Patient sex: F
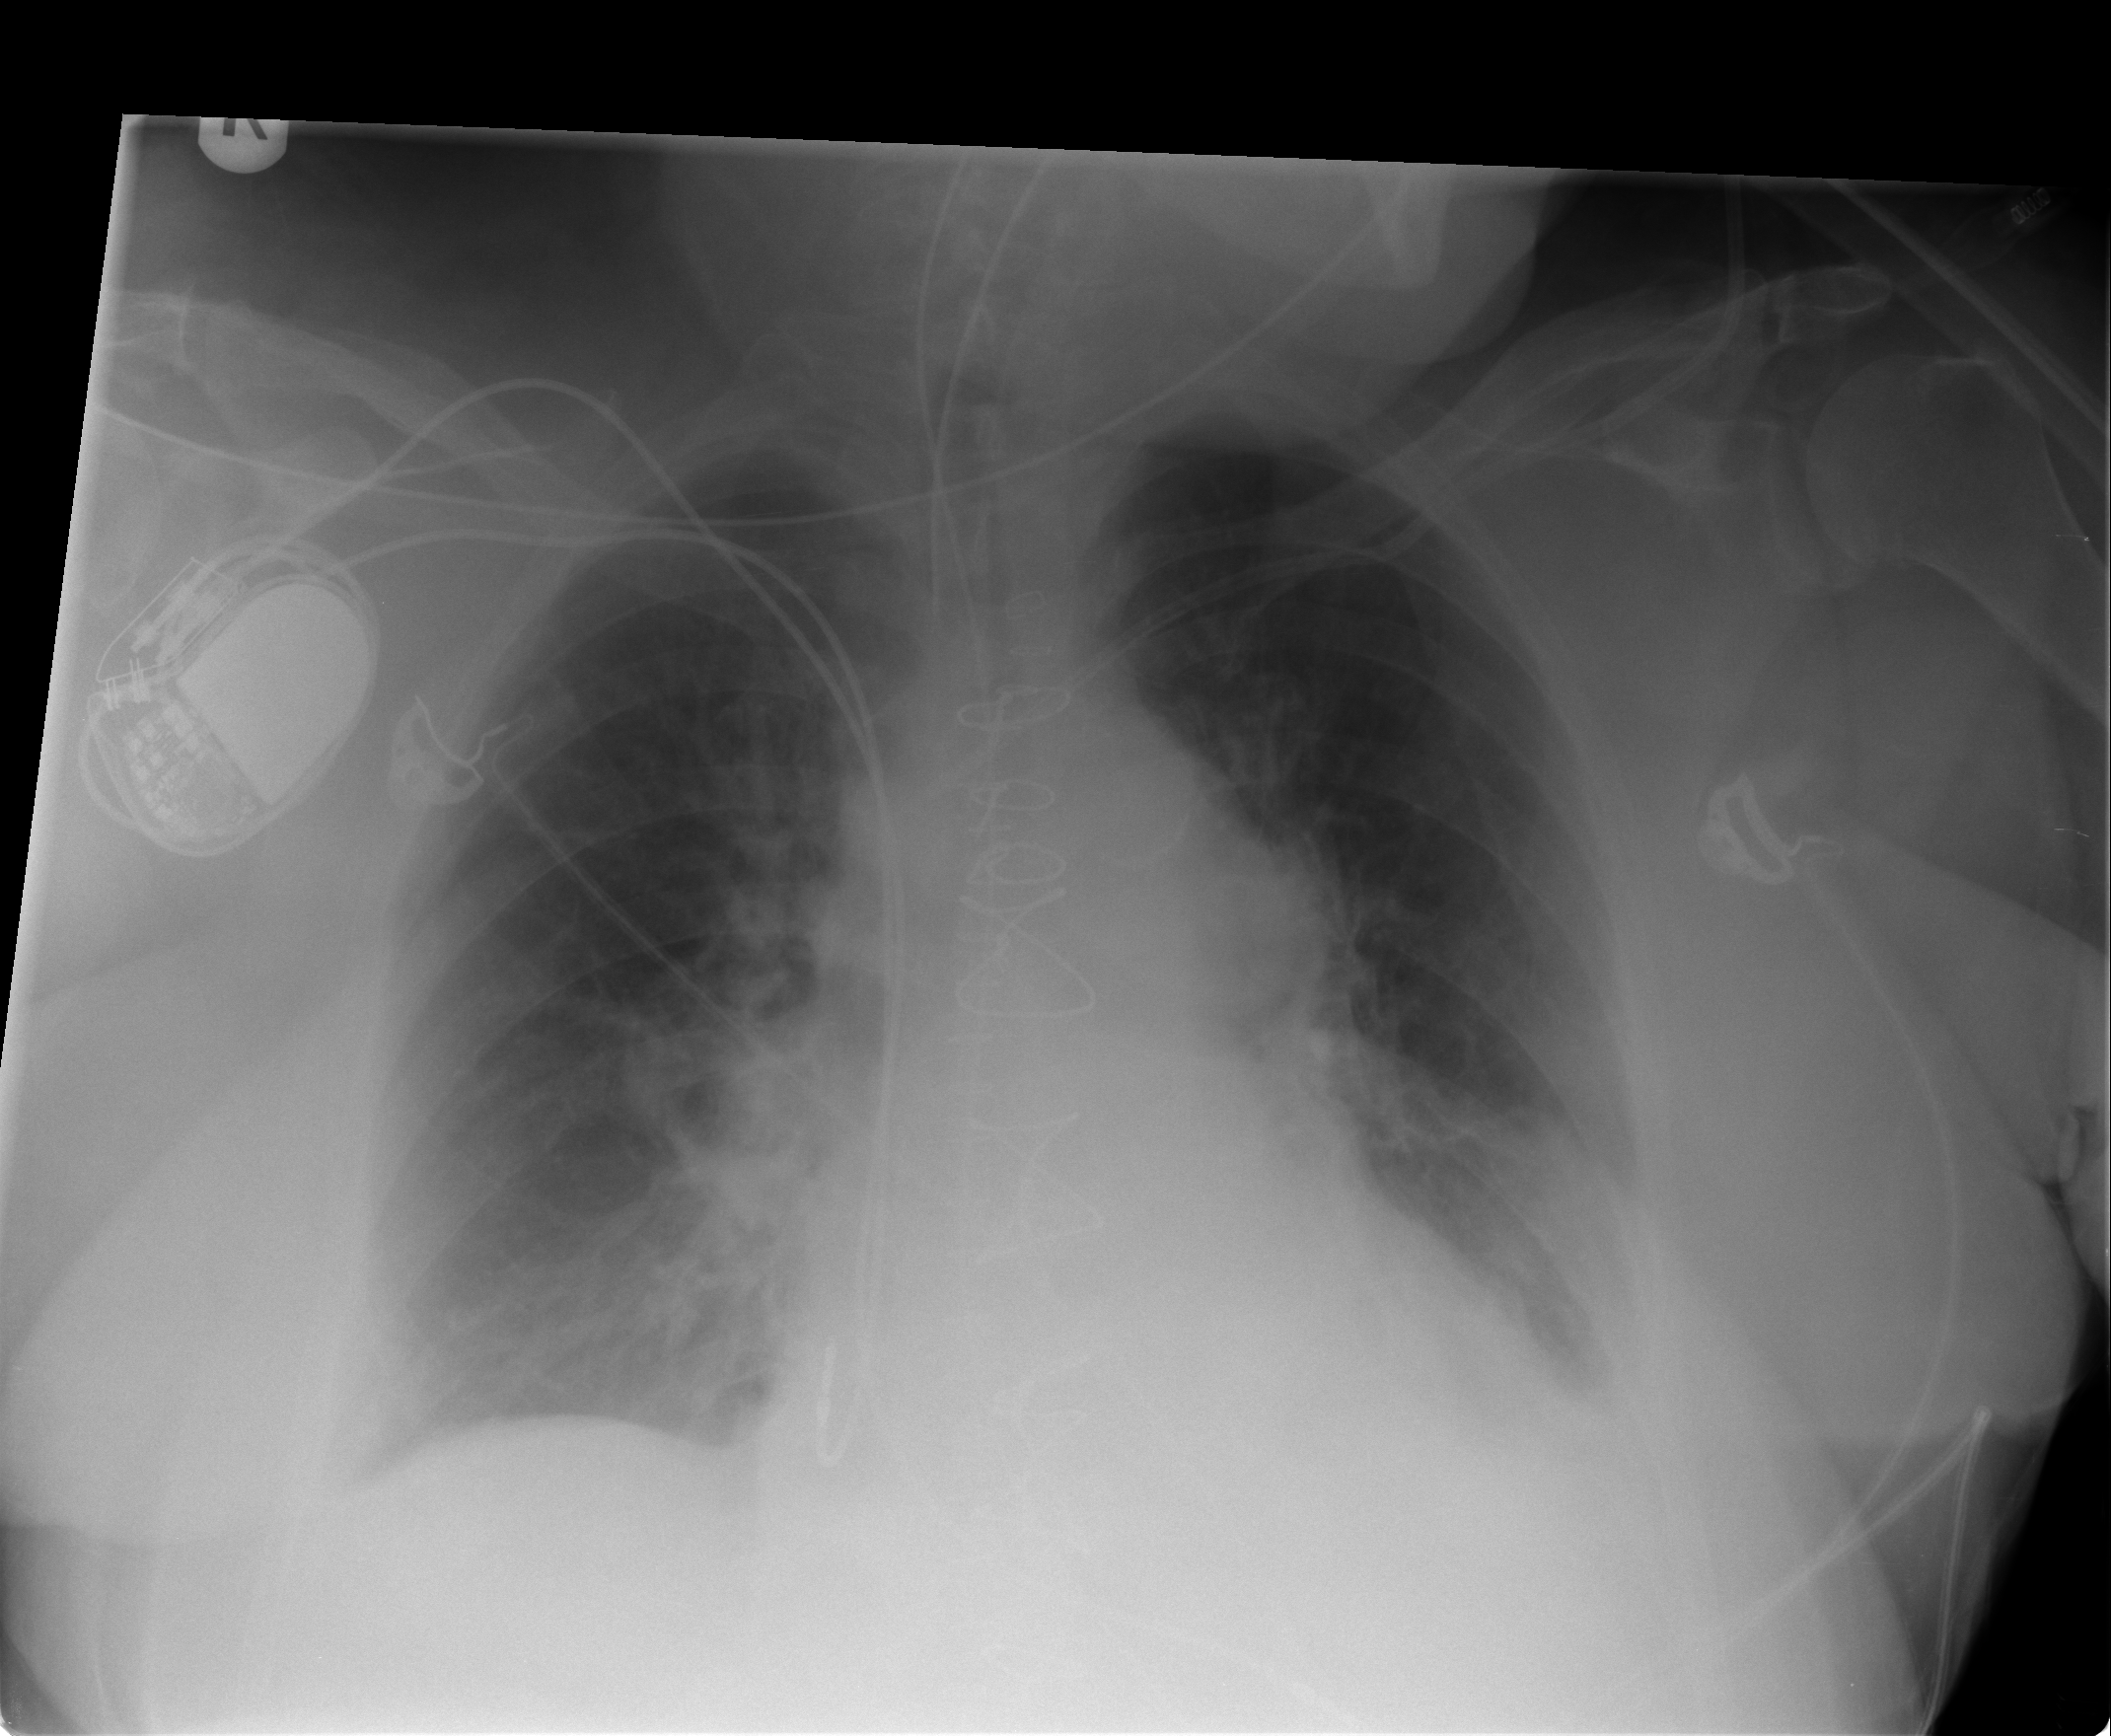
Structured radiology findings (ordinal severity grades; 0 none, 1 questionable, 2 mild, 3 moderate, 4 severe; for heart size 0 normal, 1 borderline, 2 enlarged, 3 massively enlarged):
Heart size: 2
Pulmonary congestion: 1
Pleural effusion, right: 1
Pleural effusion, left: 2
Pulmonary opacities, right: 0
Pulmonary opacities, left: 0
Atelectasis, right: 2
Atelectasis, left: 2